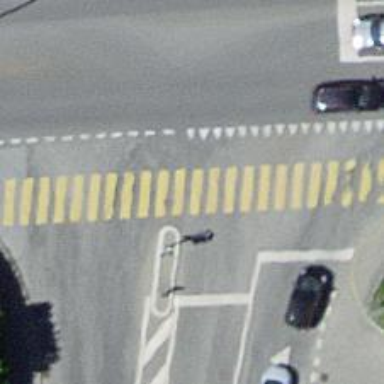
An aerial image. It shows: Marked road crossing.